Question: I am quite new to pandas and I am trying to add a column to a dataframe, considering that the new column has its own index.
For example, let's consider the following data:
'''
kp = np.array([0.0, 1.0, 2.0, 3.0, 4.0])
val = np.array([0.1, 0.2, 0.3, 0.4, 0.5])
df = pd.DataFrame({"test":val}, index=kp)
'''
Now, I would like to add a new column to this dataframe considering that the new index may be different of the one used in df:
'''
kp2 = np.array([0.5, 1.5, 2.5, 3.5, 4.0])
val2 = np.array([0.6, 0.7, 0.8, 0.9, 0.10])
'''
What I want:
<URL>

kp2 and val2 have the same length, kp and val have the same length but kp and kp2 may have different length and of course, different index. I used index for kp as I wanted the index to be unique and so to merge index when adding a new column. If there is a better solution, feel free to propose.
Thanks for your help.
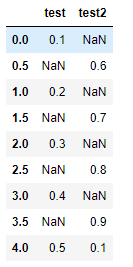
Answer: '''
import pandas as pd
import numpy as np
#your data:
kp = np.array([0.0, 1.0, 2.0, 3.0, 4.0])
val = np.array([0.1, 0.2, 0.3, 0.4, 0.5])
kp2 = np.array([0.5, 1.5, 2.5, 3.5, 4.0])
val2 = np.array([0.6, 0.7, 0.8, 0.9, 0.10])
df = pd.DataFrame({"test":val}, index=kp)
df2 = pd.DataFrame({"test2":val2}, index=kp2)
'''
You can do this simply by using <URL> method:
'''
result=pd.concat((df,df2),axis=1)
'''
Finally use <URL> method:
'''
result=result.sort_index()
'''
You can do this in 1 line by:
'''
result=pd.concat((df,df2),axis=1).sort_index()
#Output of result:
test test2
0.0 0.1 NaN
0.5 NaN 0.6
1.0 0.2 NaN
1.5 NaN 0.7
2.0 0.3 NaN
2.5 NaN 0.8
3.0 0.4 NaN
3.5 NaN 0.9
4.0 0.5 0.1
'''